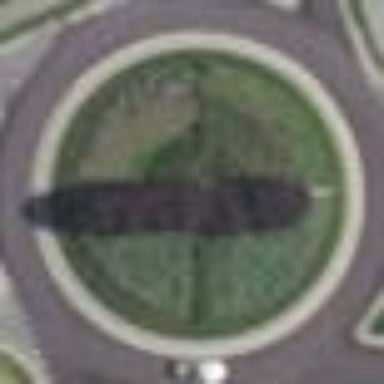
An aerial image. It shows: Asphalt road that is secondary route leading to roundabout.